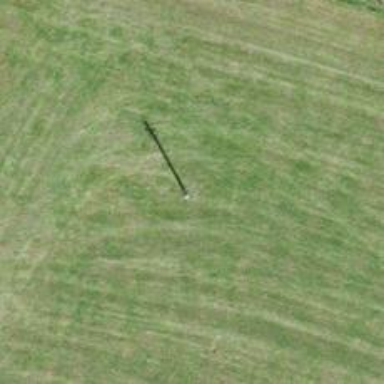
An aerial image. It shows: Minor power line.